The image is an STFT spectrogram (time versus frequency) of a rotating-machine vibration signal. Classify the rotor condition as one of: normal, misalignment, unbalance, looseness.
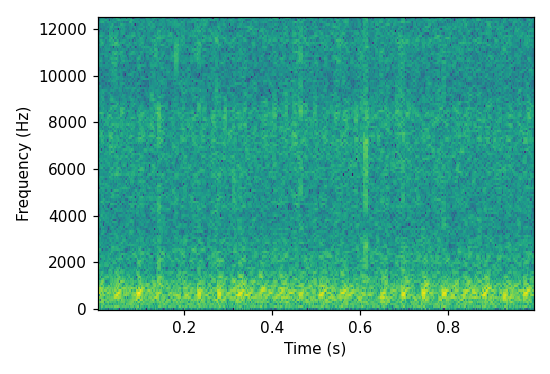
Answer: looseness